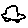
Label: car